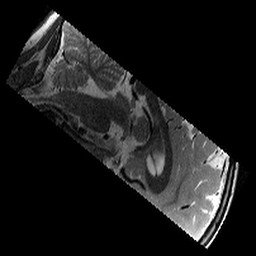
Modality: T2w
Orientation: sagittal
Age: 10
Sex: male
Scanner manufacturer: siemens
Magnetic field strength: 3 T
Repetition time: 9.23 s
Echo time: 0.067 s